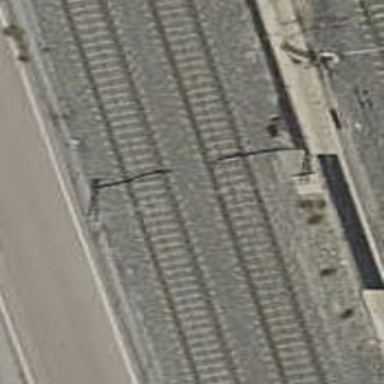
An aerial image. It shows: Railway track with contact line for electrification.